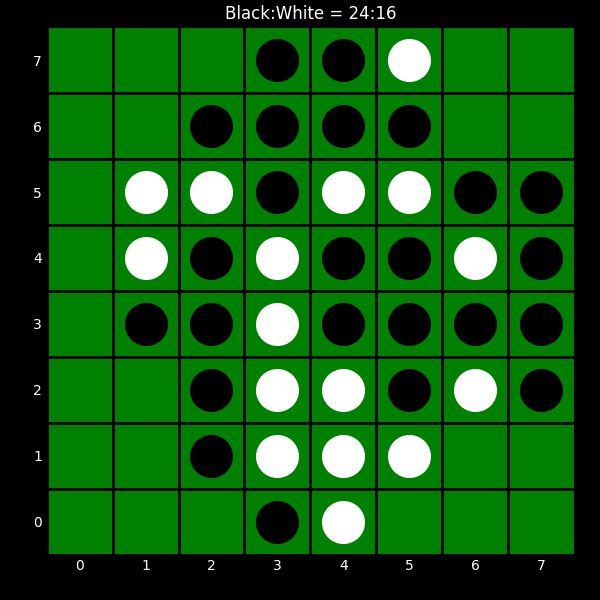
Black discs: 24
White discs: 16